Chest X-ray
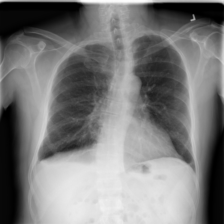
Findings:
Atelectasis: positive
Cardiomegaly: negative
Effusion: negative
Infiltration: negative
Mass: negative
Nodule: negative
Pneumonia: negative
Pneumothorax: negative
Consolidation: negative
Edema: negative
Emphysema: negative
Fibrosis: negative
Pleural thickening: negative
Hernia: negative